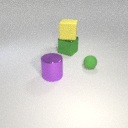
large green metal cube to the left of small green rubber sphere